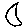
Label: moon